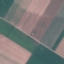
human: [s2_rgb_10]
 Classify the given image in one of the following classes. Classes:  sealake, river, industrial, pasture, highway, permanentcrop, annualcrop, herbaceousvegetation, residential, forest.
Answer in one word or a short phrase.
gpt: AnnualCrop